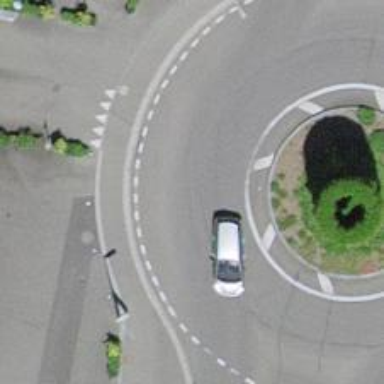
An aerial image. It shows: Tertiary road with asphalt surface leading to roundabout.